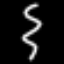
Label: squiggle